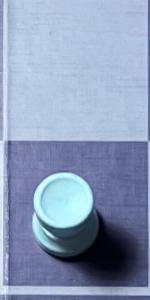
Label: Rook_White